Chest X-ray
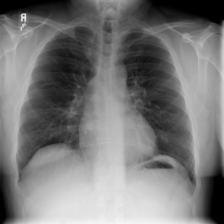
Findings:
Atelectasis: negative
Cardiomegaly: negative
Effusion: negative
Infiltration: positive
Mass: negative
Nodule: negative
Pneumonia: negative
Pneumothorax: negative
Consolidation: negative
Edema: negative
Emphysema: negative
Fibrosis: negative
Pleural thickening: negative
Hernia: negative